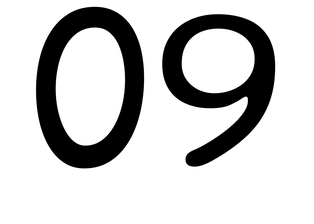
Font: Gluten_Light